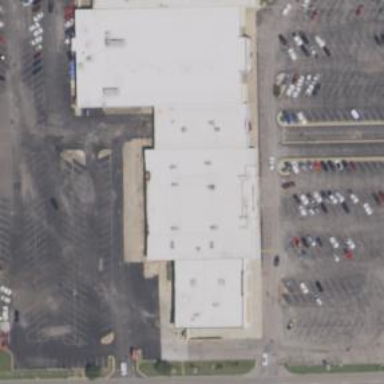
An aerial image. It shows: Department store building.